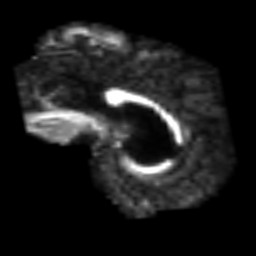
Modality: FA
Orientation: sagittal
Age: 67
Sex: male
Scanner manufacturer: siemens
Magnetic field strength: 3 T
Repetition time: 3.2 s
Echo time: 0.081 s